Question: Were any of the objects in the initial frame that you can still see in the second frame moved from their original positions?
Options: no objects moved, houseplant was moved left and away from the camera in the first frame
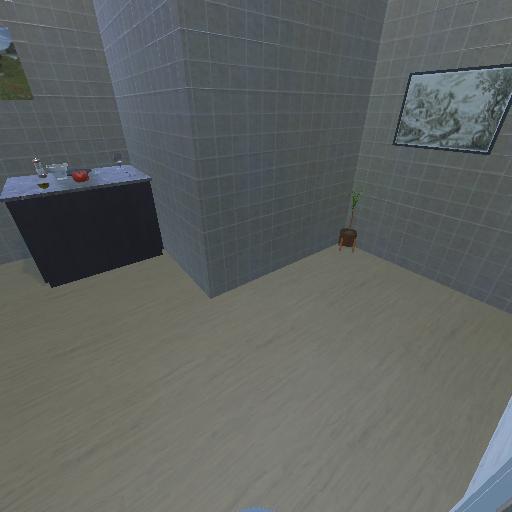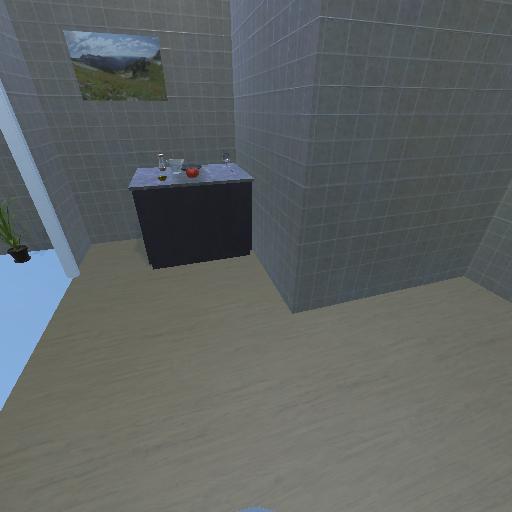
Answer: no objects moved